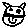
Label: cat